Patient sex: M
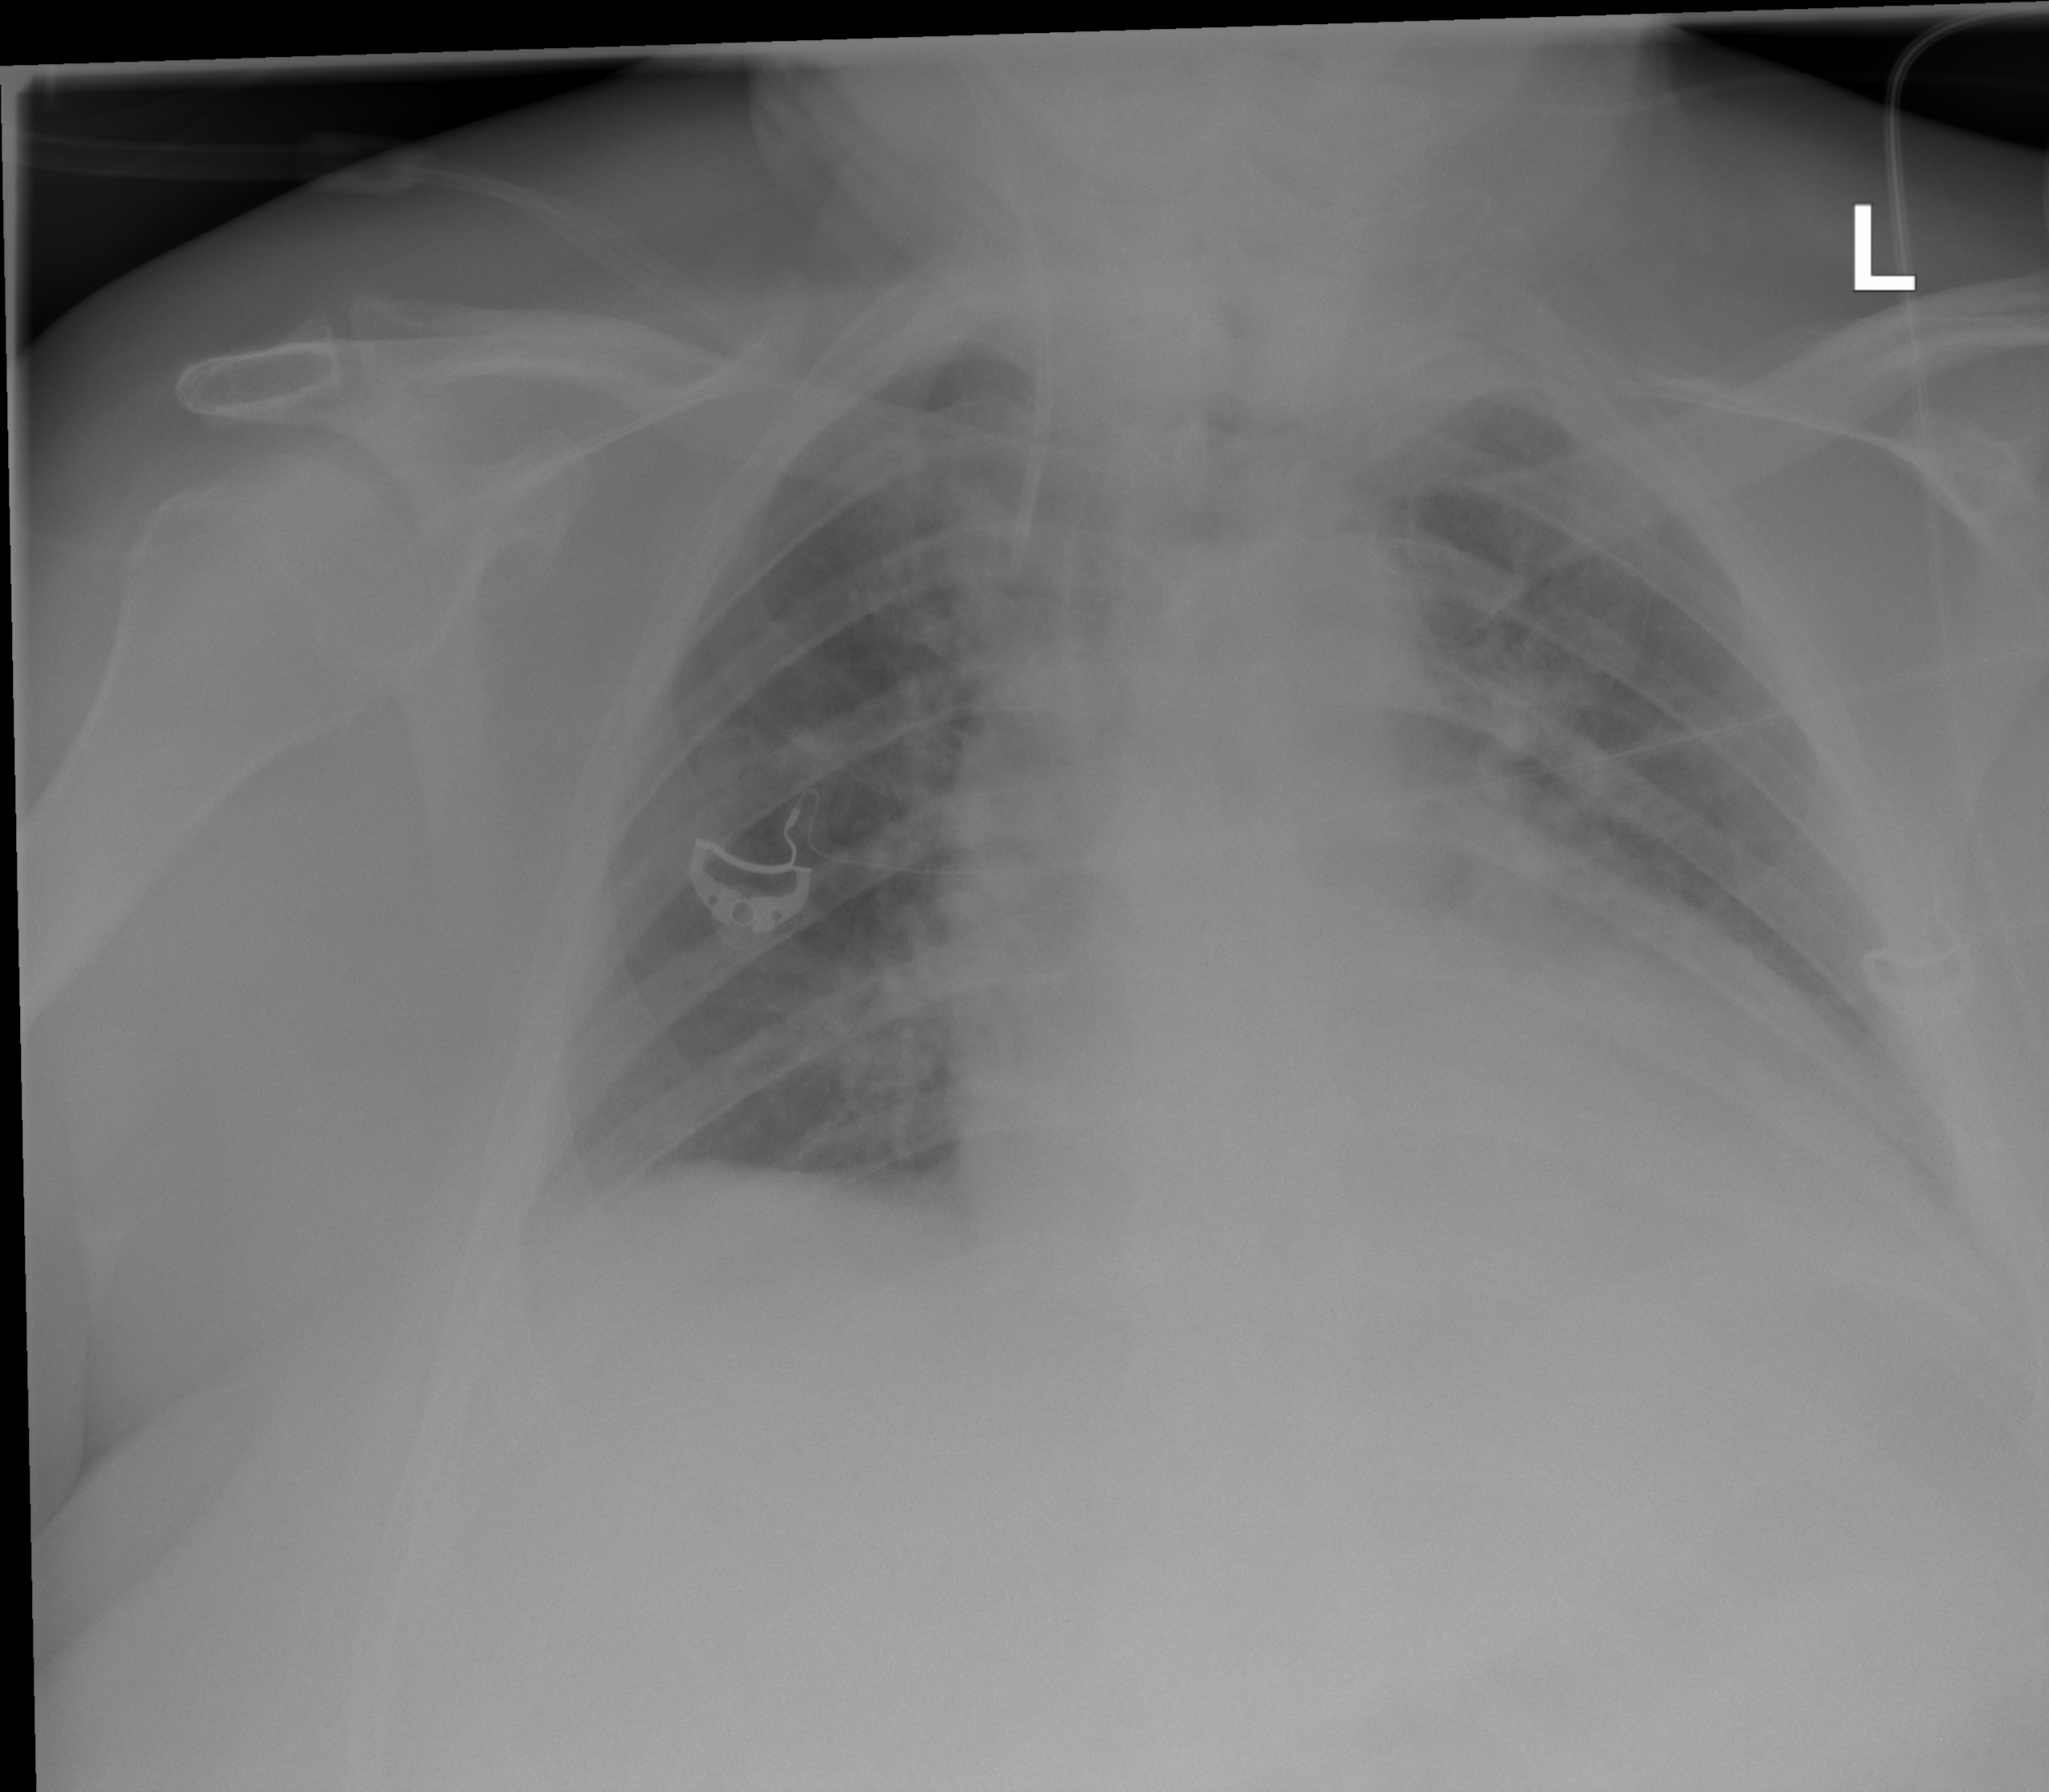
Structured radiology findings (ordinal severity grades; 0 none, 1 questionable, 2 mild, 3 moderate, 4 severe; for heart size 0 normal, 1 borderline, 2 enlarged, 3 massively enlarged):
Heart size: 2
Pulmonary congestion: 2
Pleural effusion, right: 0
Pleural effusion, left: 2
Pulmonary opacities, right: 2
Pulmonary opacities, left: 2
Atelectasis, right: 2
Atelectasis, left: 2